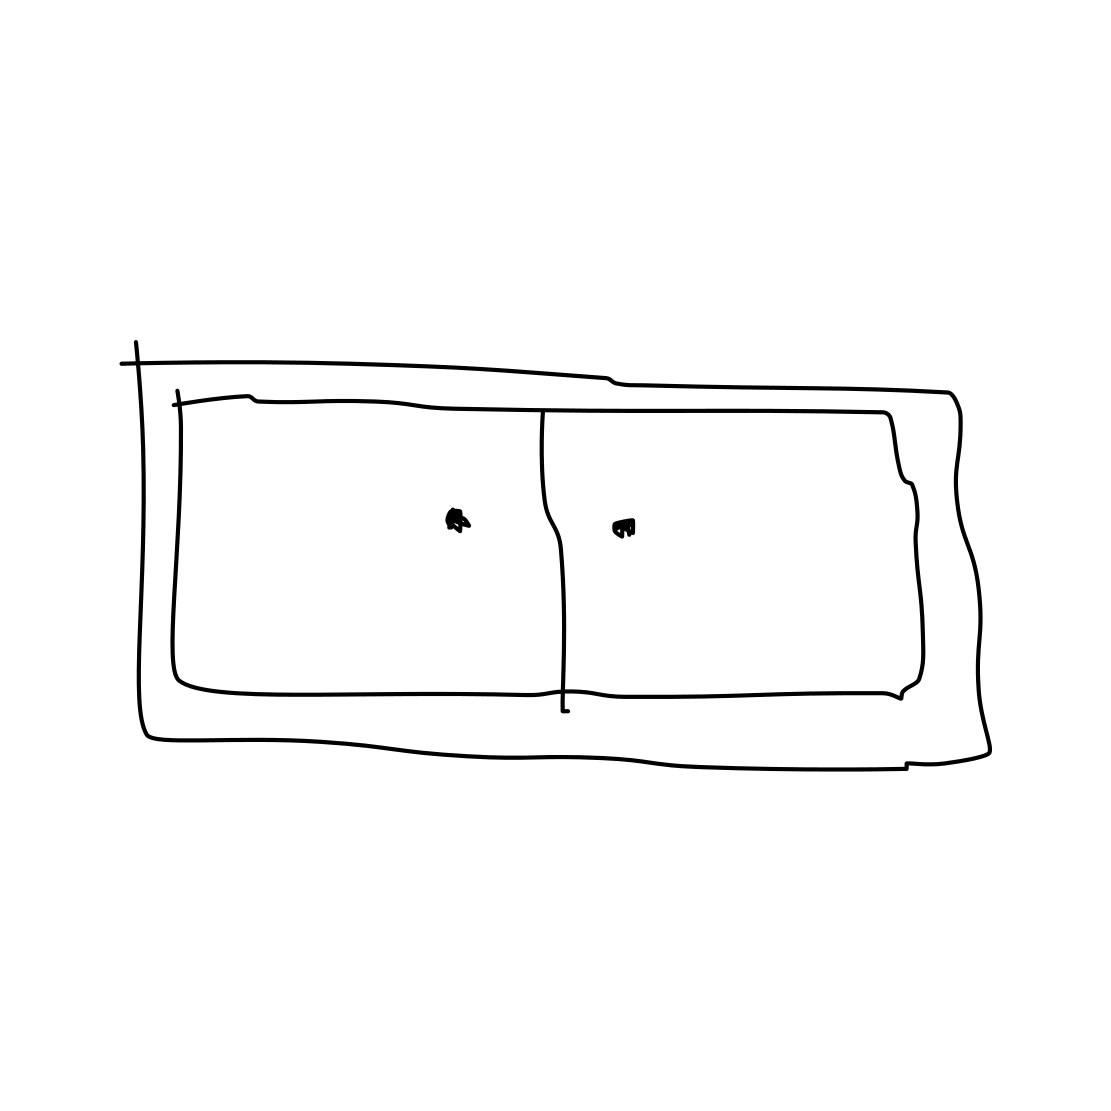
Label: cabinet